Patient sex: F
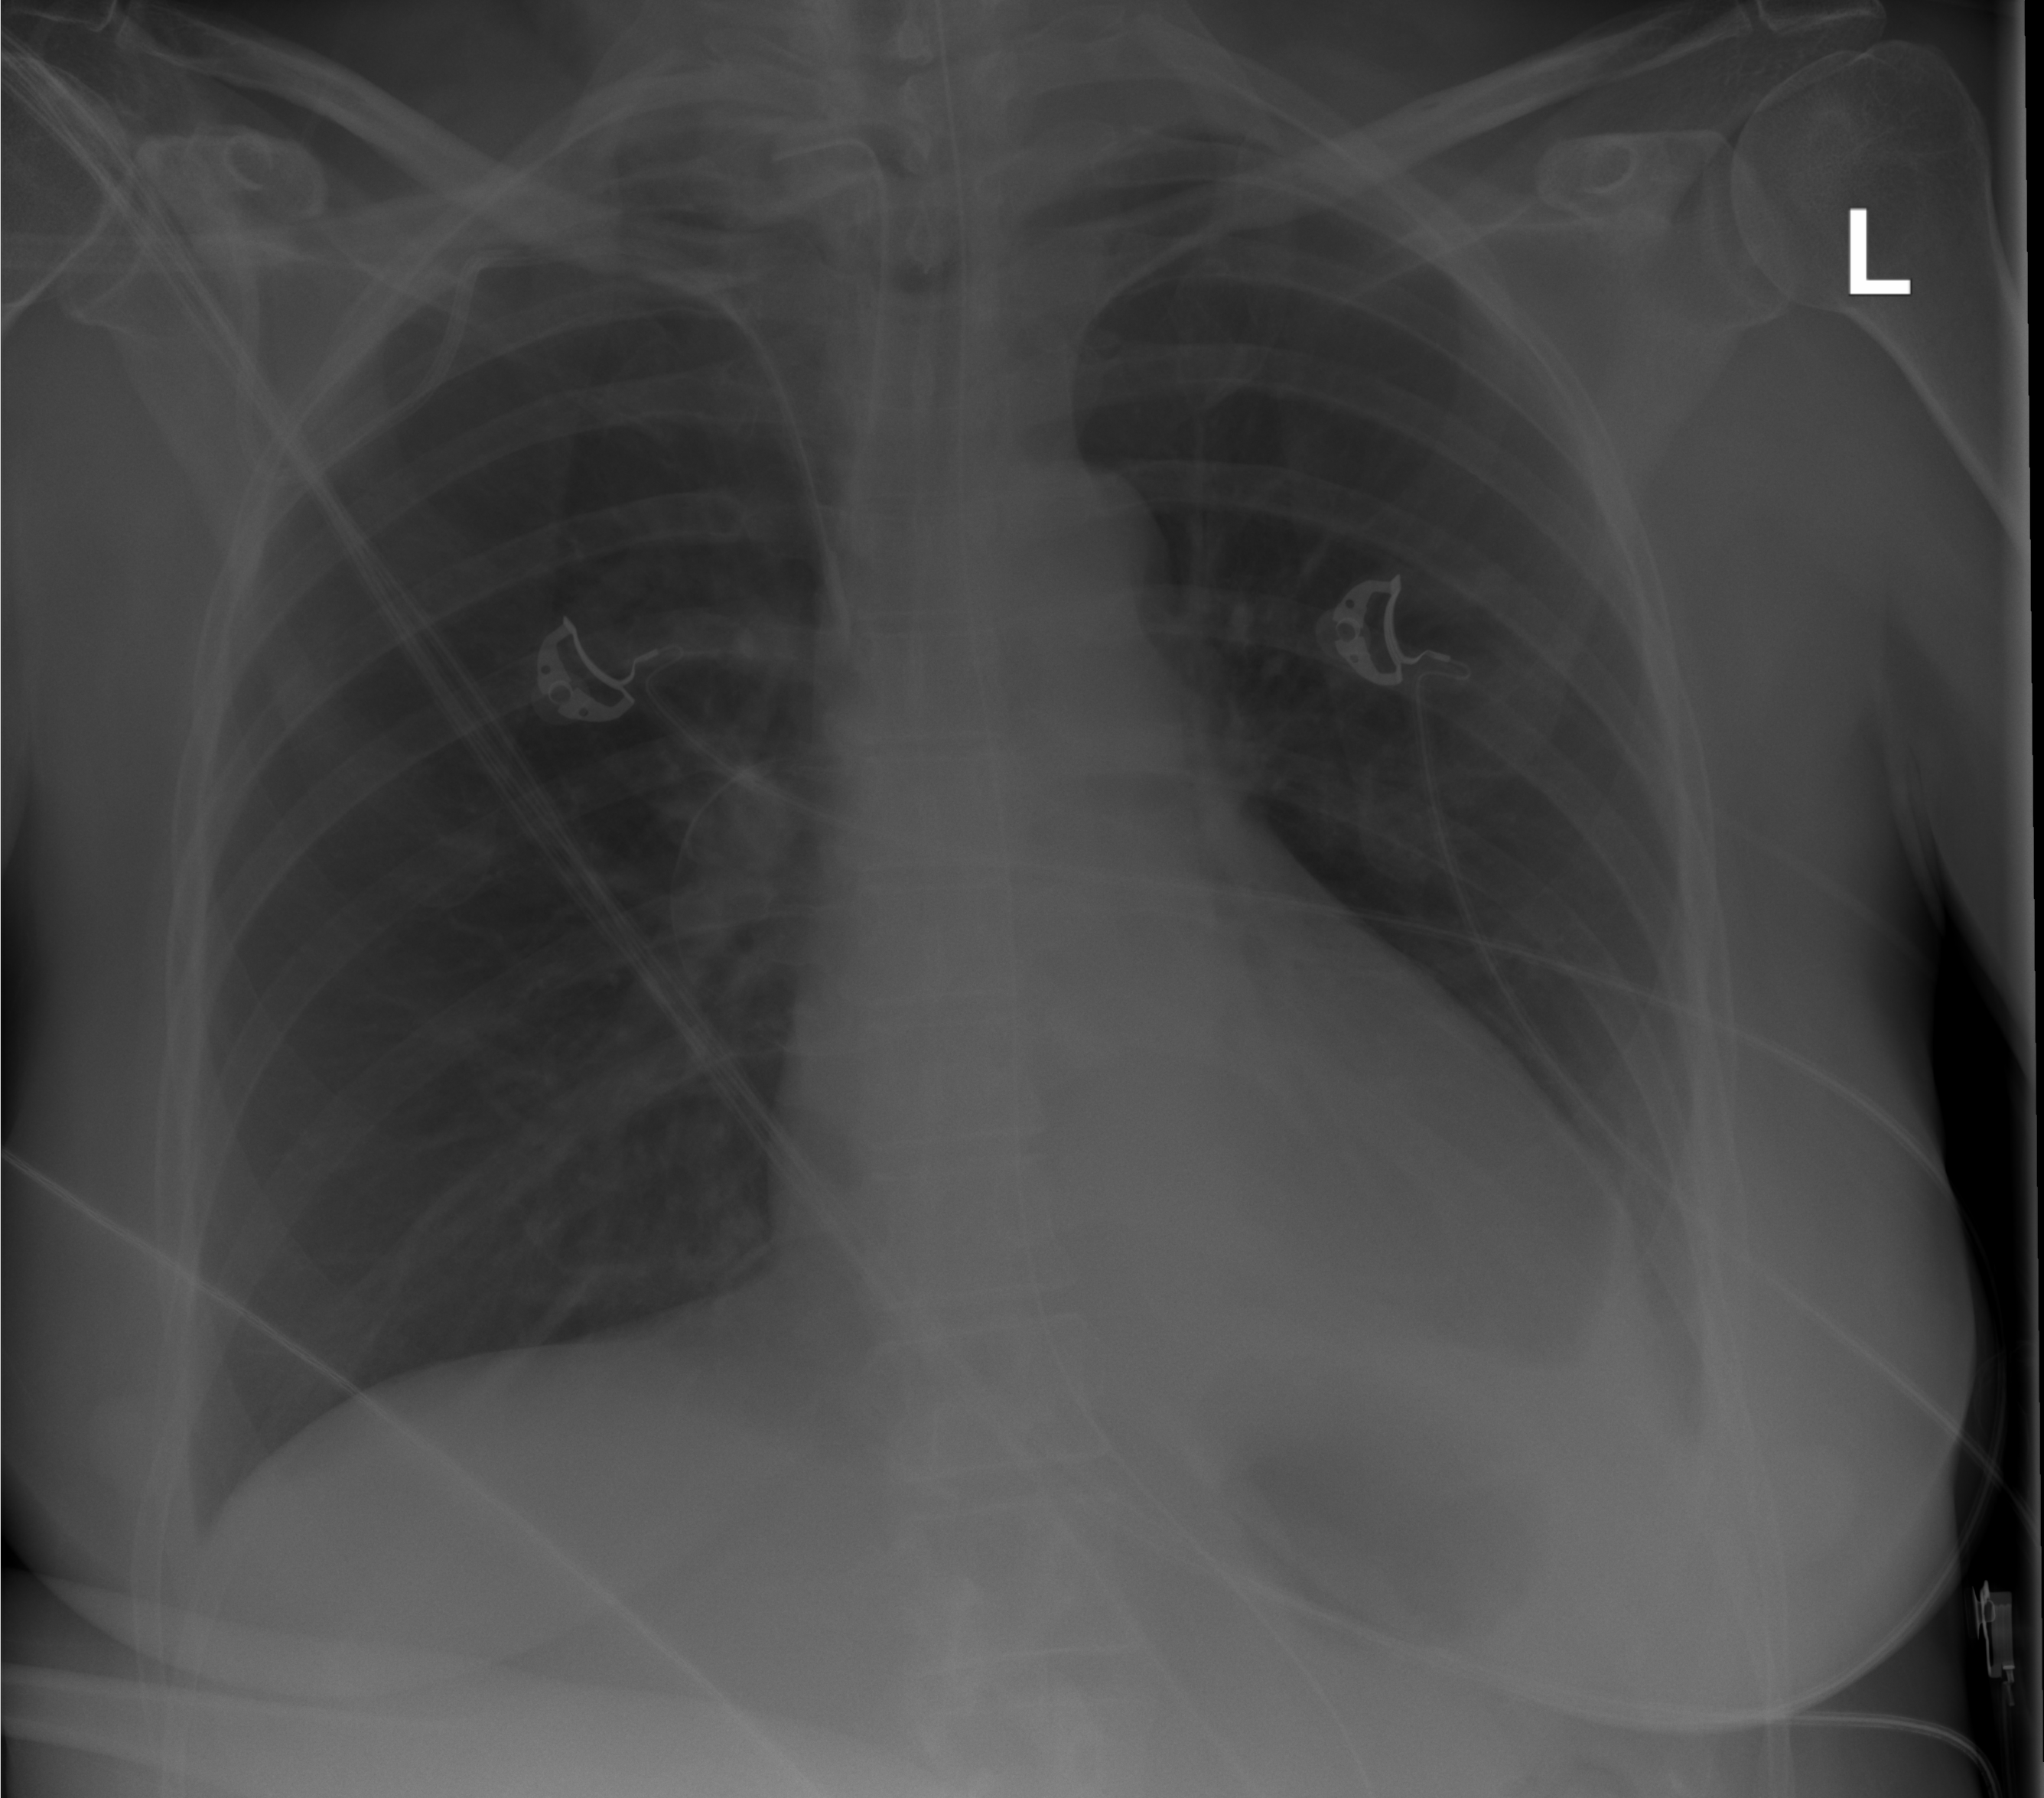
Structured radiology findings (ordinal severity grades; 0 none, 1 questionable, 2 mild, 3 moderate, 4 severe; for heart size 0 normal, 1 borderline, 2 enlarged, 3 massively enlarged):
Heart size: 1
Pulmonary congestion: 0
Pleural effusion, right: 0
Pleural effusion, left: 2
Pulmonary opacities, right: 0
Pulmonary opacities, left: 0
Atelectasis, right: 0
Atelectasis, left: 2